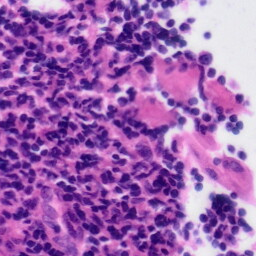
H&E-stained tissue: Tonsil